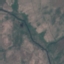
Label: HerbaceousVegetation